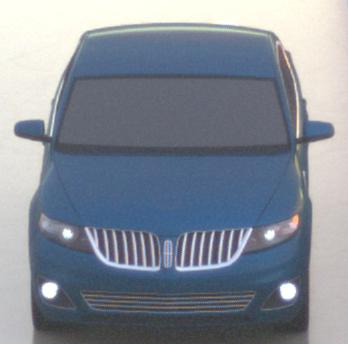
Make: Lincoln
Model: MKS
Detailed model: -
Model produced from: 2008
Model produced until: 2011
Doors: 4
Color: blue
Road condition: wet road
Daytime: sunrise or sunset
Contrast: medium contrast